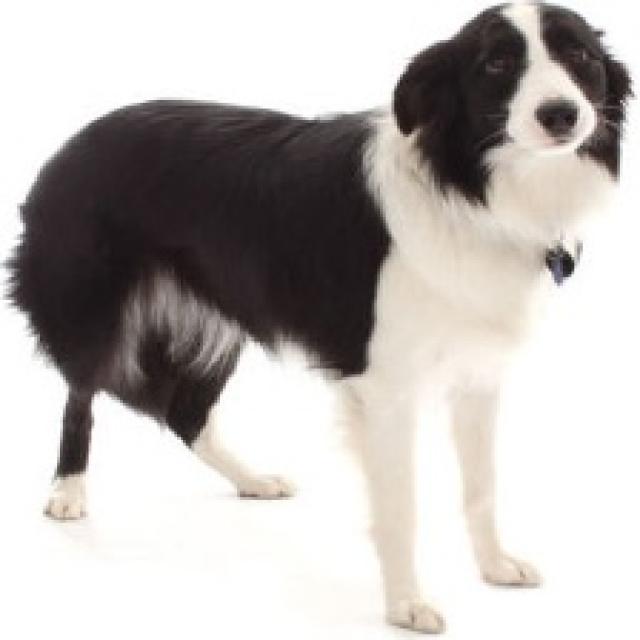
Healthy canine skin — no visible lesions, inflammation, or abnormalities. The skin and coat appear normal.